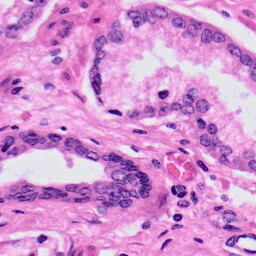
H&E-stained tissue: Prostate